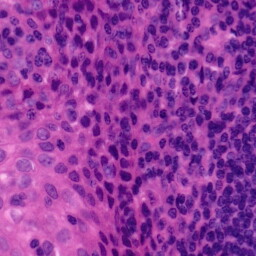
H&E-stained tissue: Tonsil